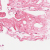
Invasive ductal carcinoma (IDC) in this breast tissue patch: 0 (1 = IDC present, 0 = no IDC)